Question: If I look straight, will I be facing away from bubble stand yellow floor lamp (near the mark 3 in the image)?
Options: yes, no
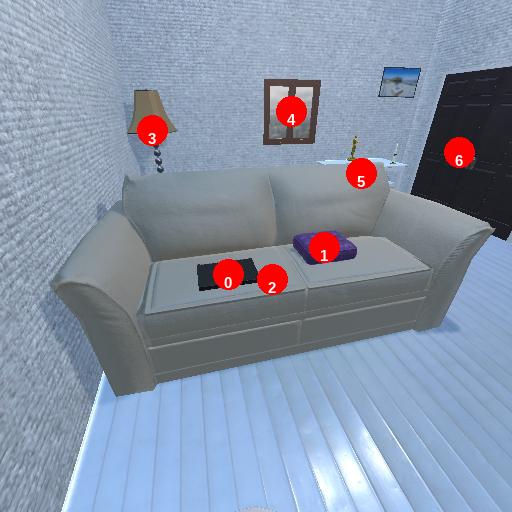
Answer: yes